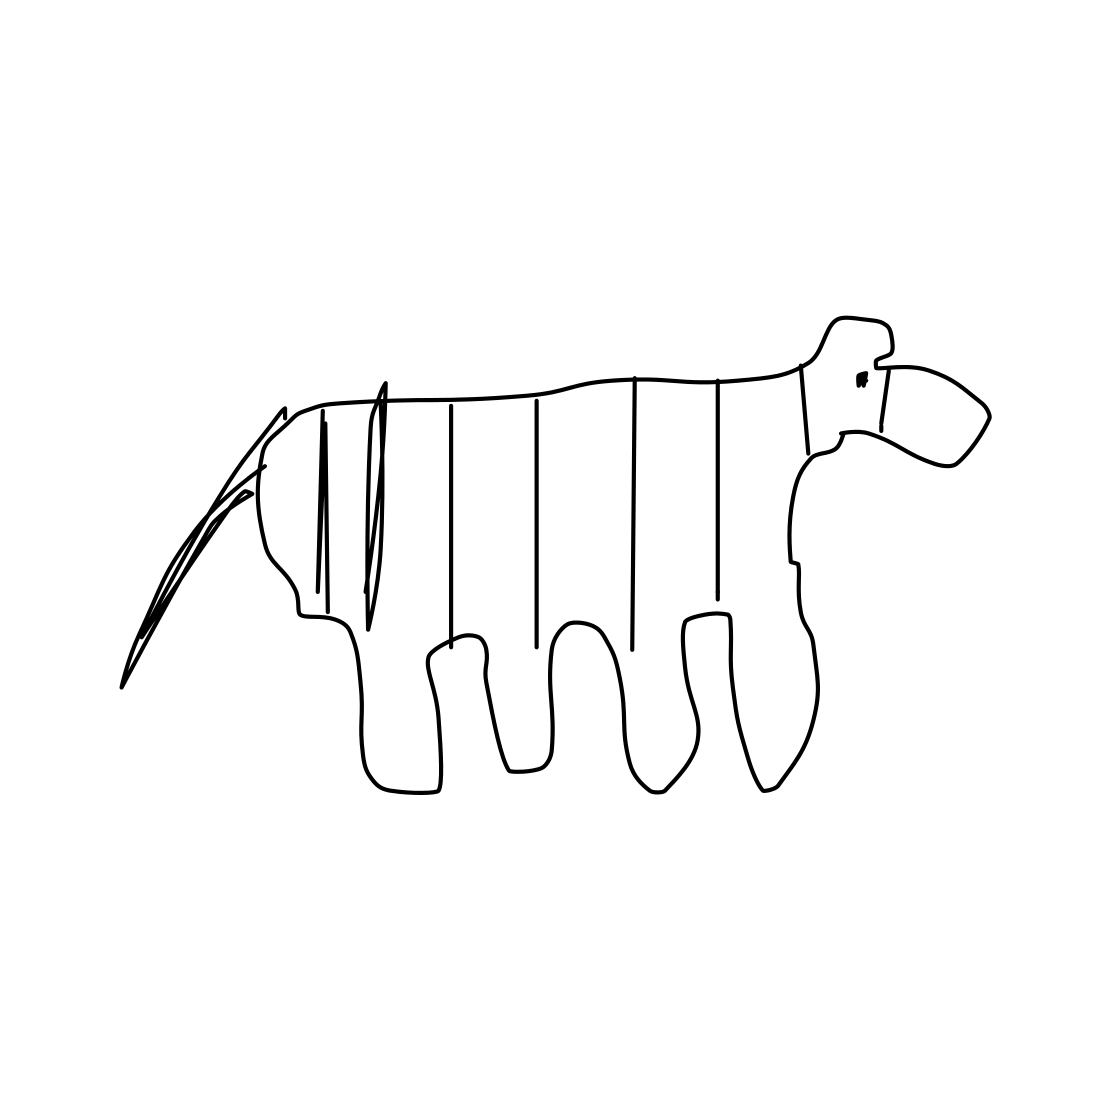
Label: zebra